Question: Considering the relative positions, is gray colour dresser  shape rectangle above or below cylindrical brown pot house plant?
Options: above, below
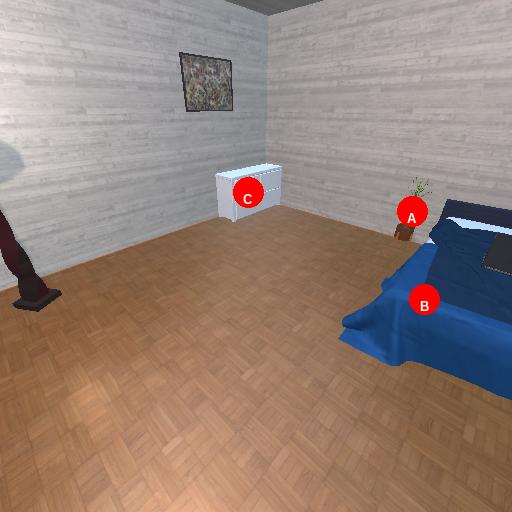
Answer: above